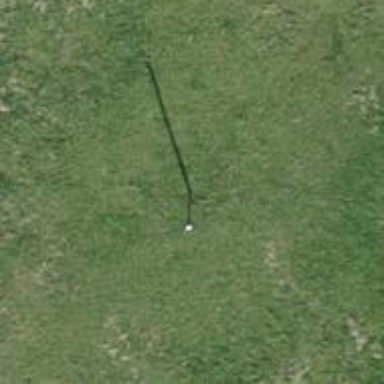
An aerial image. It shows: Power pole.